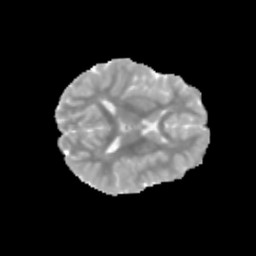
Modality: MD
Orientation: axial
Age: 10
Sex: female
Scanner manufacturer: siemens
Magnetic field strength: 3 T
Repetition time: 3.8 s
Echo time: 0.07 s